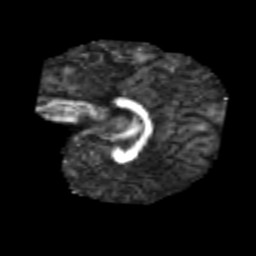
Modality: FA
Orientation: sagittal
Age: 7
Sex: male
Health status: healthy